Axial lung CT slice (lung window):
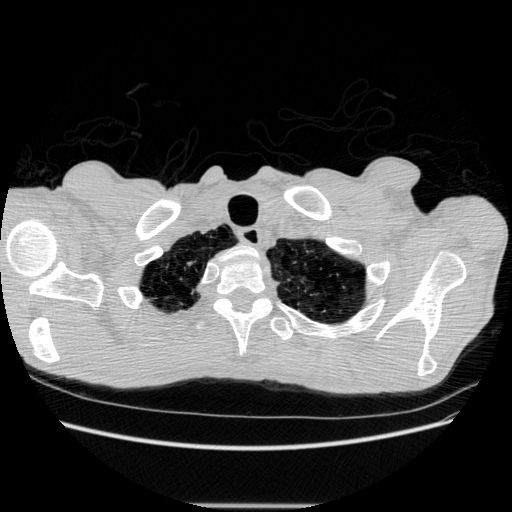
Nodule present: no